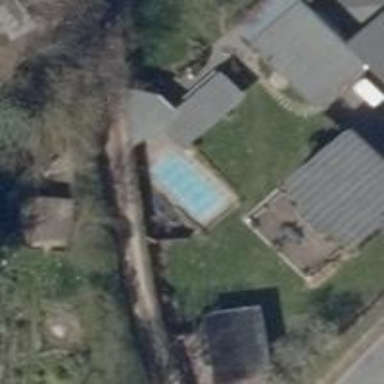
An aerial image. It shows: Swimming pool located in leisure land.